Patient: sex F, age 63
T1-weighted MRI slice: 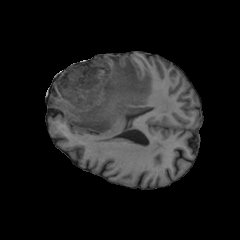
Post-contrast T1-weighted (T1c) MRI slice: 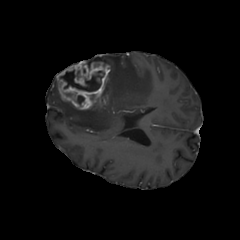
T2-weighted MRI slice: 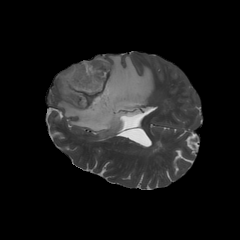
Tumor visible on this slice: yes
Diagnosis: Glioblastoma, IDH-wildtype
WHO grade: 4